Field crop: maize
Growth stage: 2
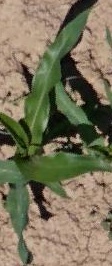
Species: maize